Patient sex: F
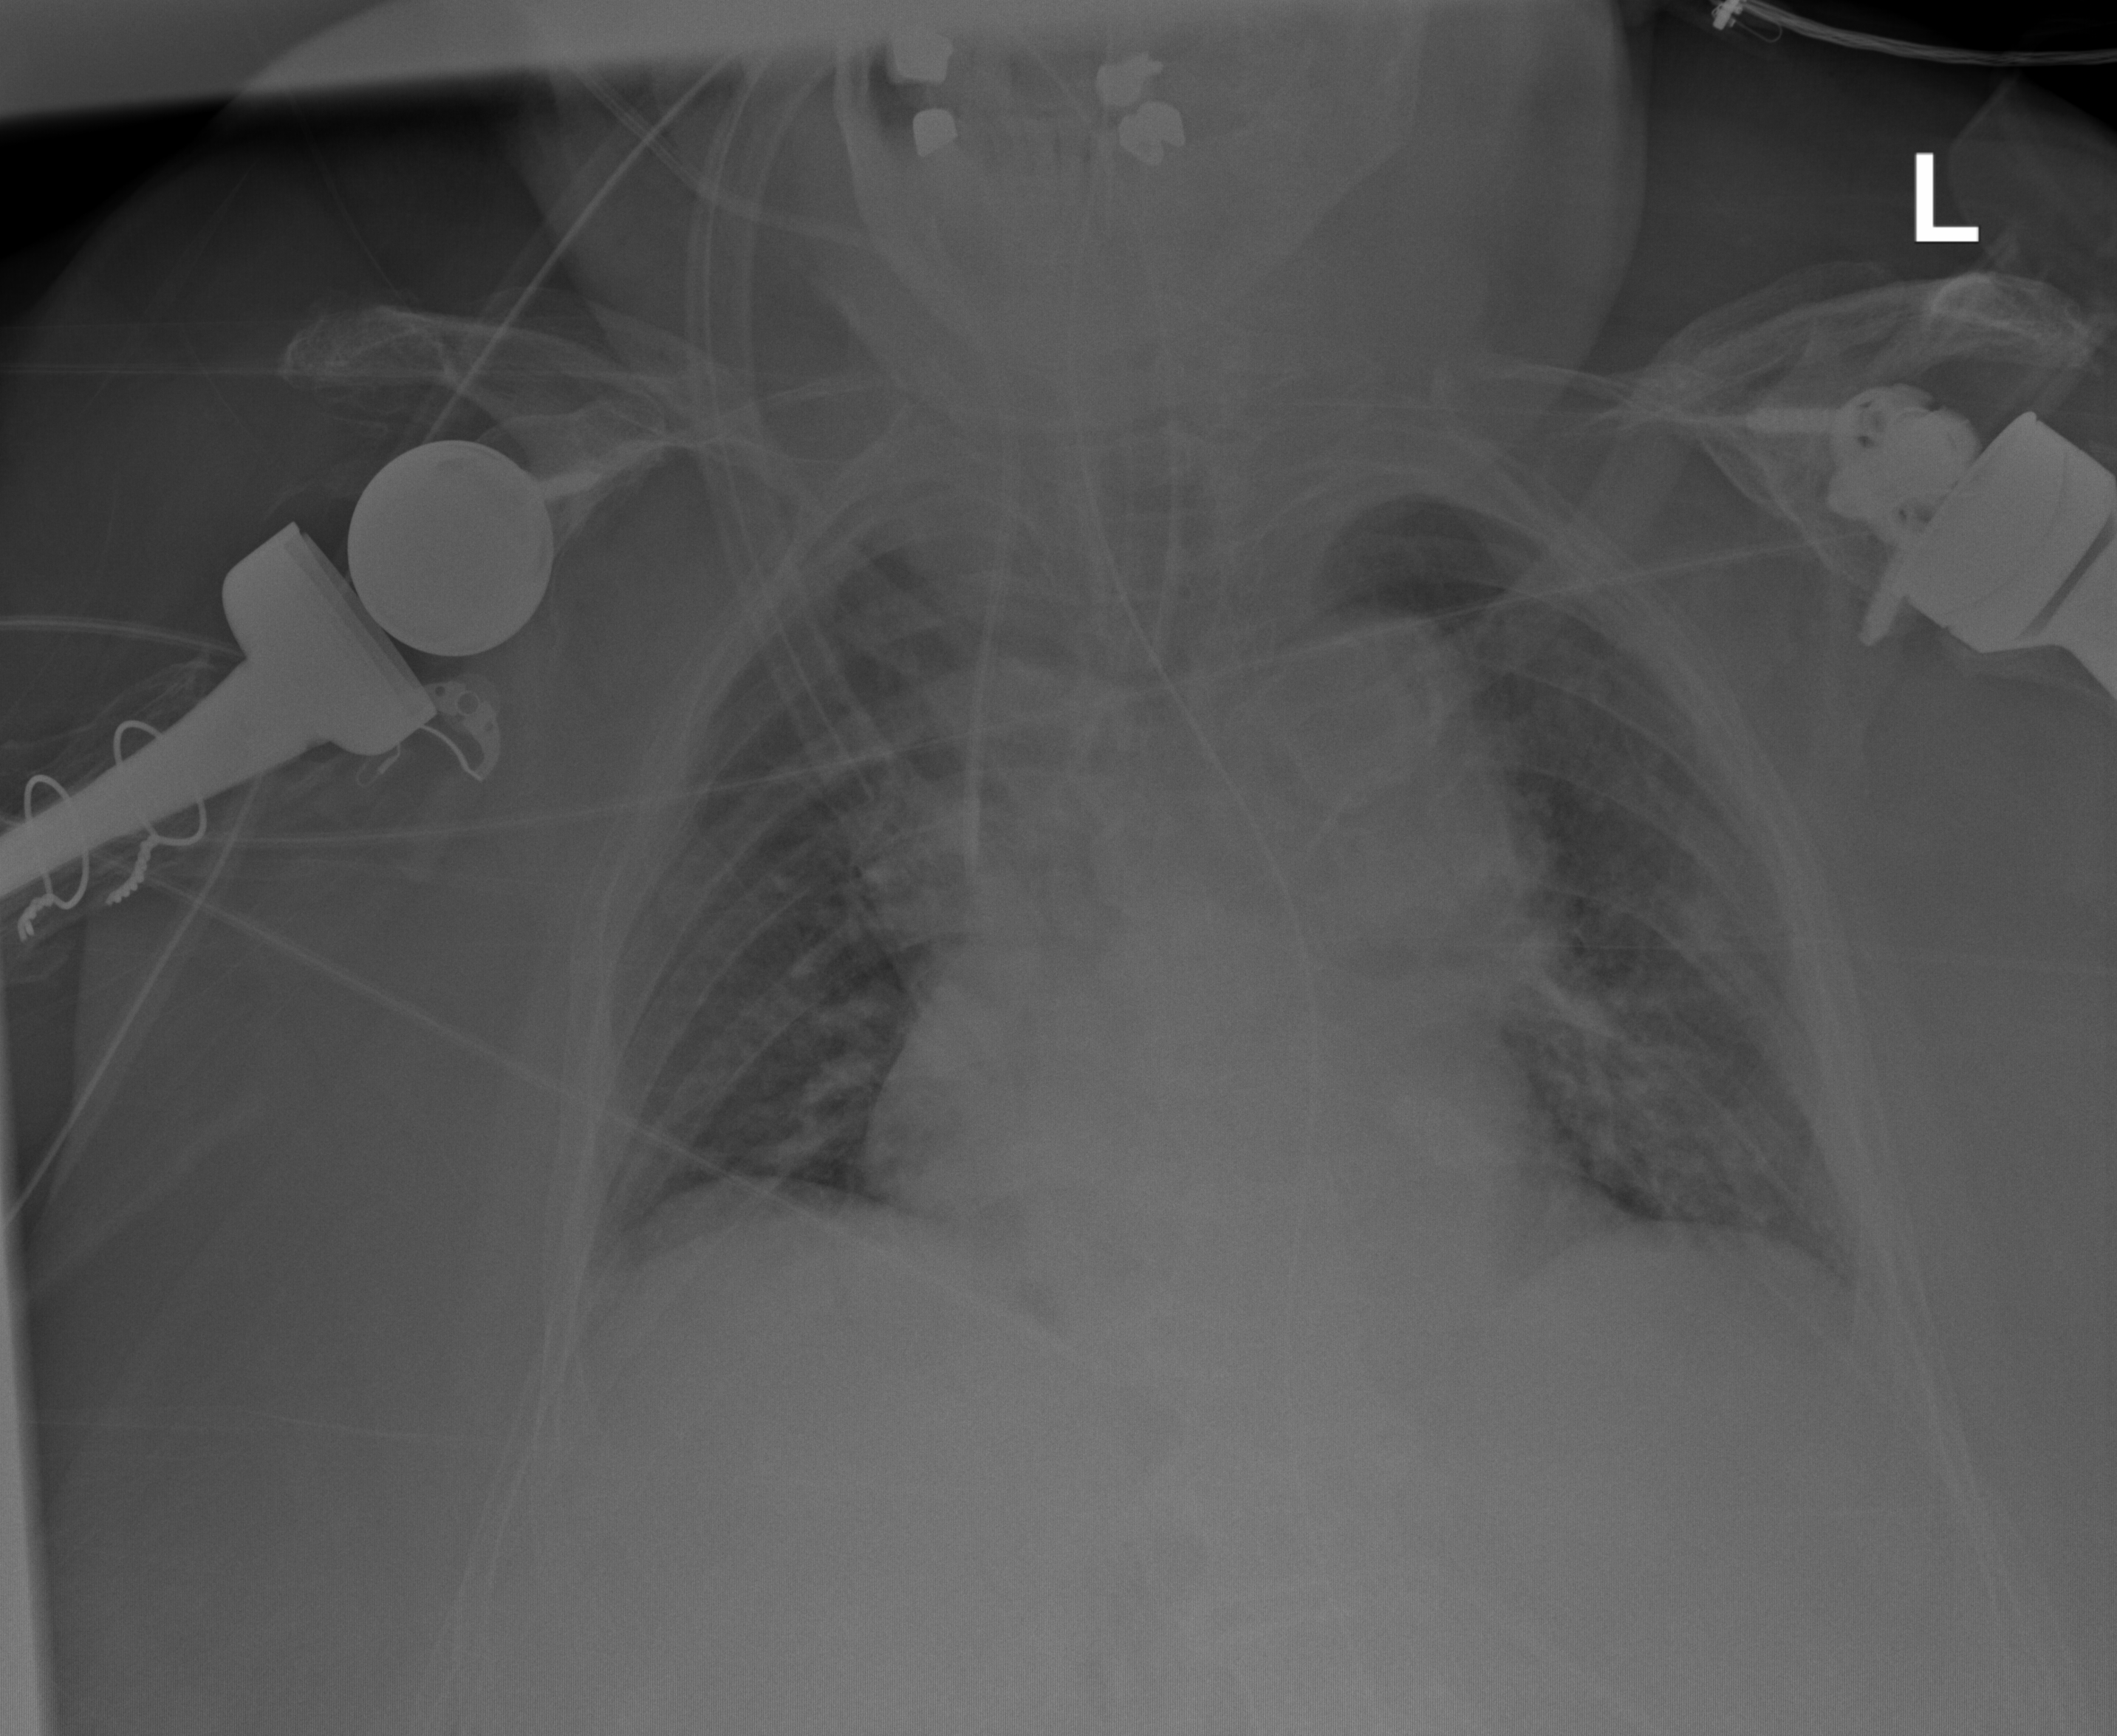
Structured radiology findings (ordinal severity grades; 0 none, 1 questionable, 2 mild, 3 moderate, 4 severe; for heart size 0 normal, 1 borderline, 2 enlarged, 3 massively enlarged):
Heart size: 2
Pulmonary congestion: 2
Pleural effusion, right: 0
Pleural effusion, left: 0
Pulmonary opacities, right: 0
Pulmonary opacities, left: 2
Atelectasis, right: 0
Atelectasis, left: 2